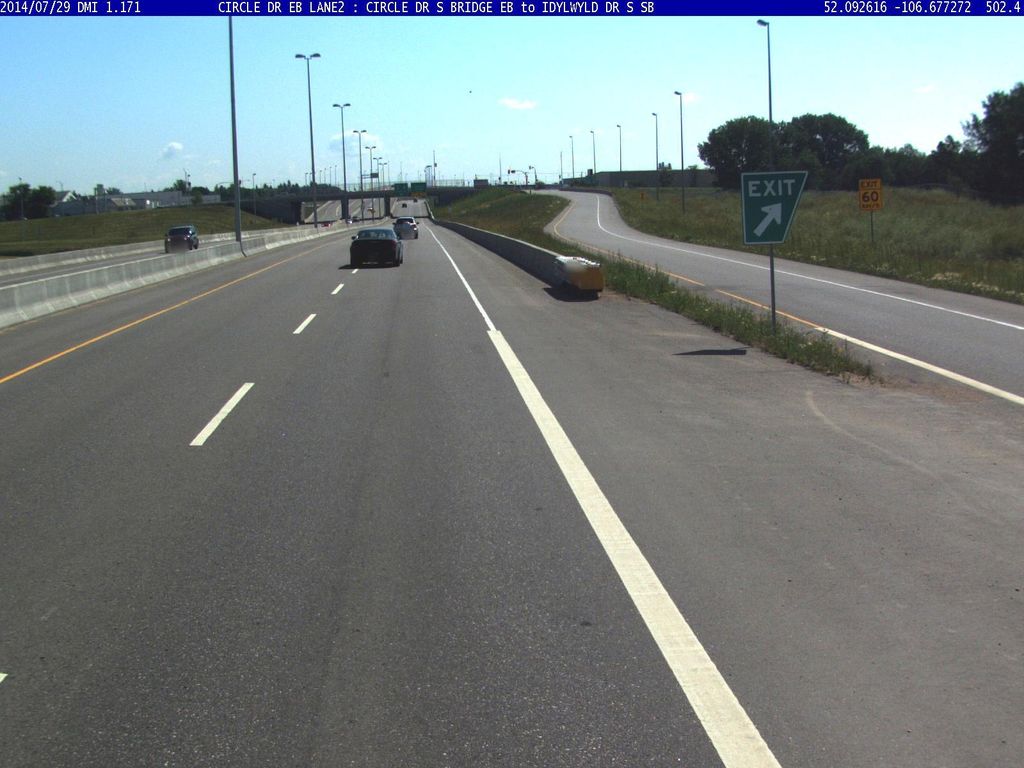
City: saskatoon